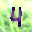
Label: 4